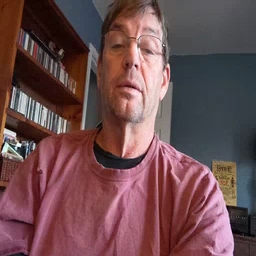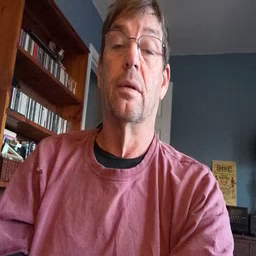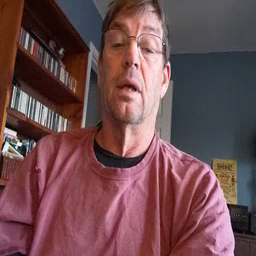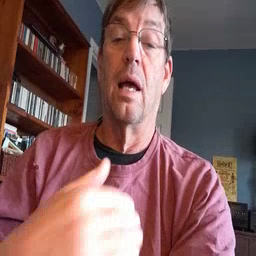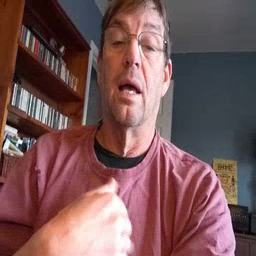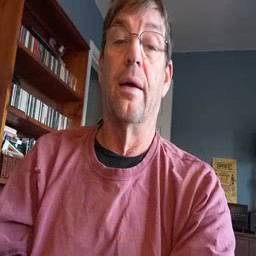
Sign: have